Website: home-depot
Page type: review-order
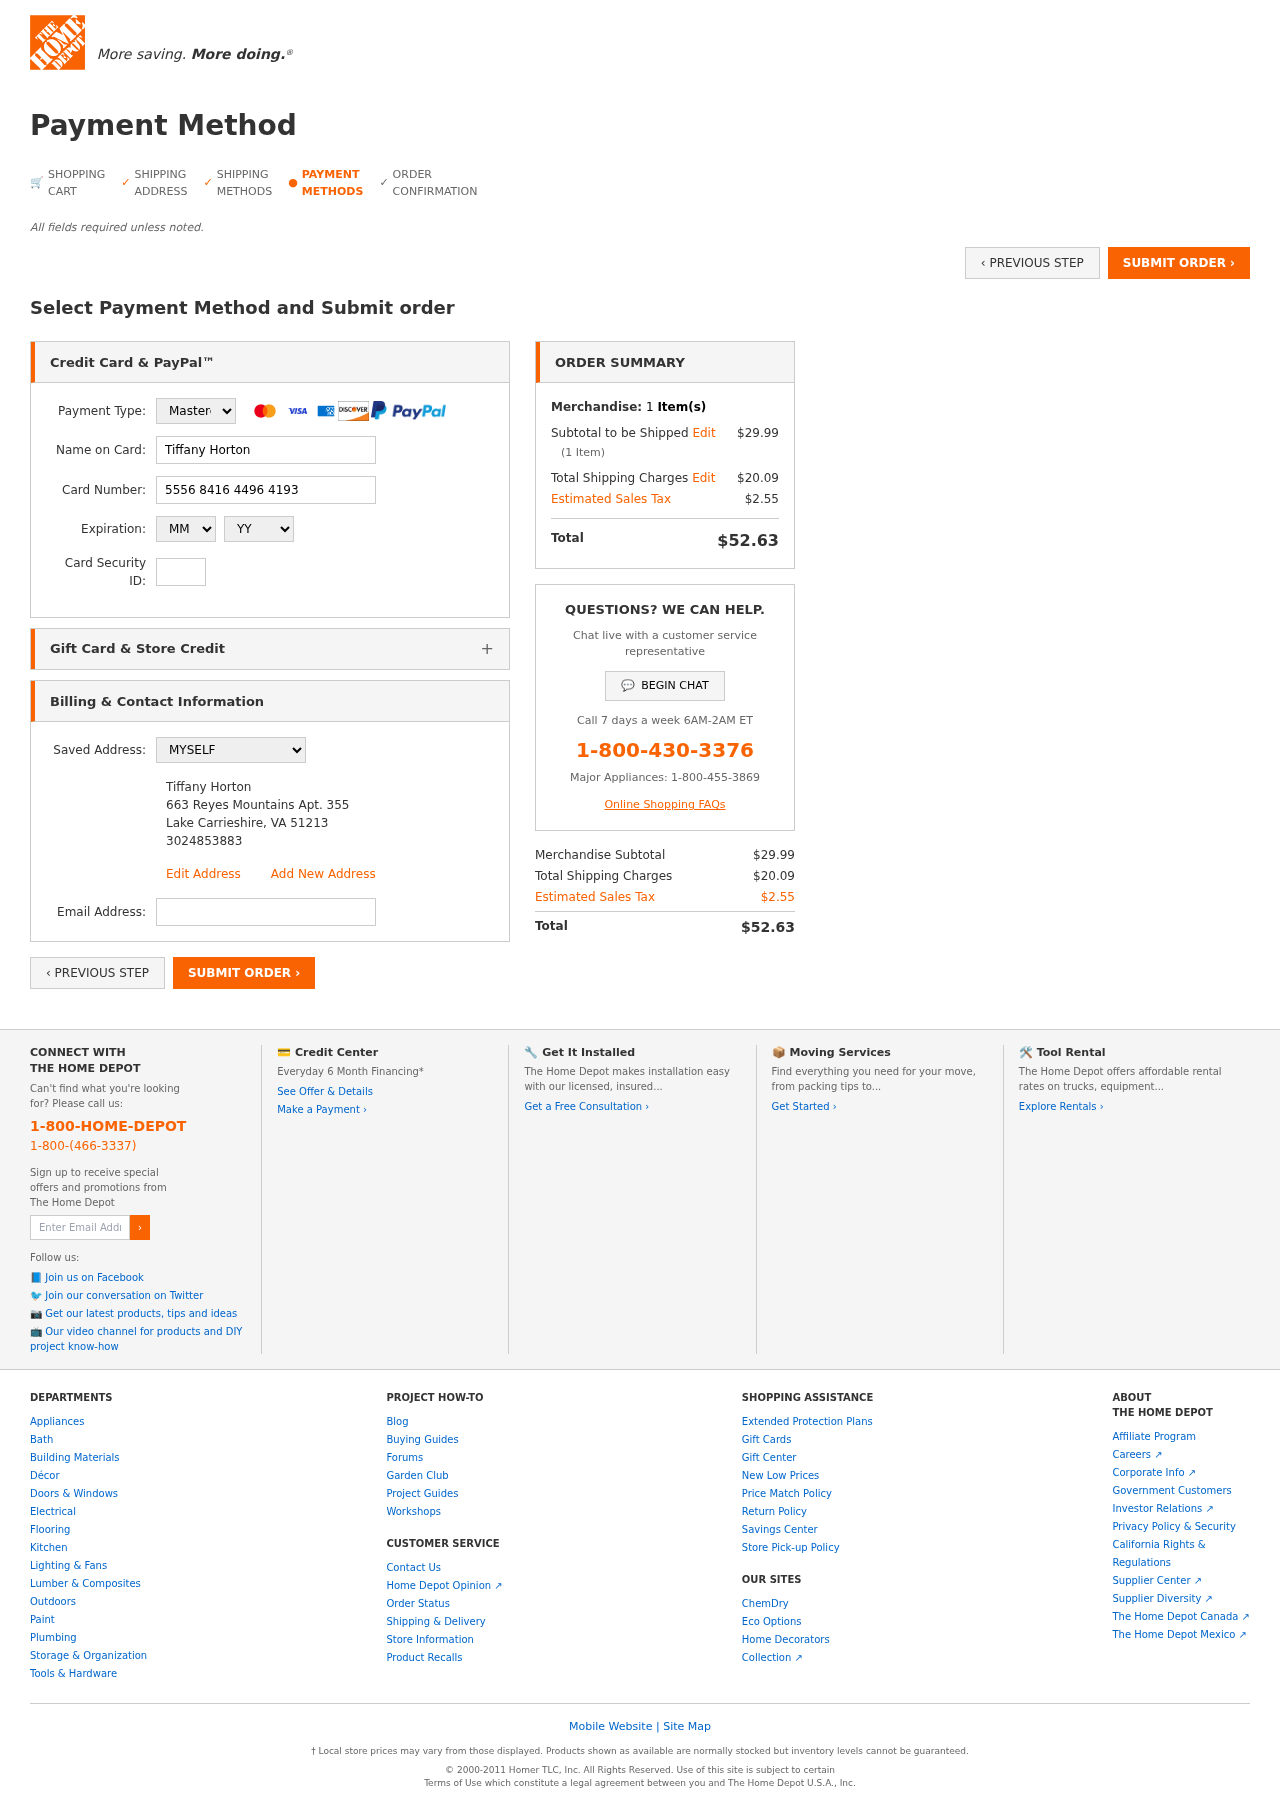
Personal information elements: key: PII_CARD_CVV
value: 818
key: PII_CARD_EXPIRY_MONTH
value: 10
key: PII_CARD_EXPIRY_YEAR
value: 26
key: PII_CARD_NUMBER
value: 5556 8416 4496 4193
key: PII_CARD_TYPE
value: Mastercard
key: PII_EMAIL
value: thorton@gmail.com
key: PII_FULLNAME
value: Tiffany Horton
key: PII_FULLNAME2
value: Tiffany Horton
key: PII_STREET2
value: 663 Reyes Mountains Apt. 355
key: PII_CITY2
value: Lake Carrieshire
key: PII_STATE_ABBR2
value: VA
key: PII_POSTCODE2
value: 51213
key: PII_PHONE2
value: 3024853883
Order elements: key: ORDER_NUM_ITEMS
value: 1
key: ORDER_SUBTOTAL
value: $29.99
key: ORDER_NUM_ITEMS2
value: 1
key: ORDER_SHIPPING_COST
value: $20.09
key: ORDER_TAX
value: $2.55
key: ORDER_TOTAL
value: $52.63
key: ORDER_SUBTOTAL2
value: $29.99
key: ORDER_SHIPPING_COST2
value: $20.09
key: ORDER_TAX2
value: $2.55
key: ORDER_TOTAL2
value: $52.63